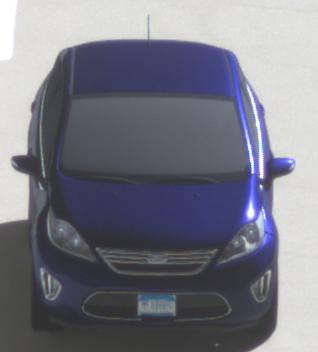
Make: Ford
Model: Fiesta
Detailed model: ’09 Sedan (seventh series)
Model produced from: 2010
Model produced until: 2017
Doors: 4
Color: blue
Road condition: dry road
Daytime: morning or afternoon
Contrast: high contrast